Field crop: tomato
Growth stage: 2
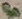
Species: solanum